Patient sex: F
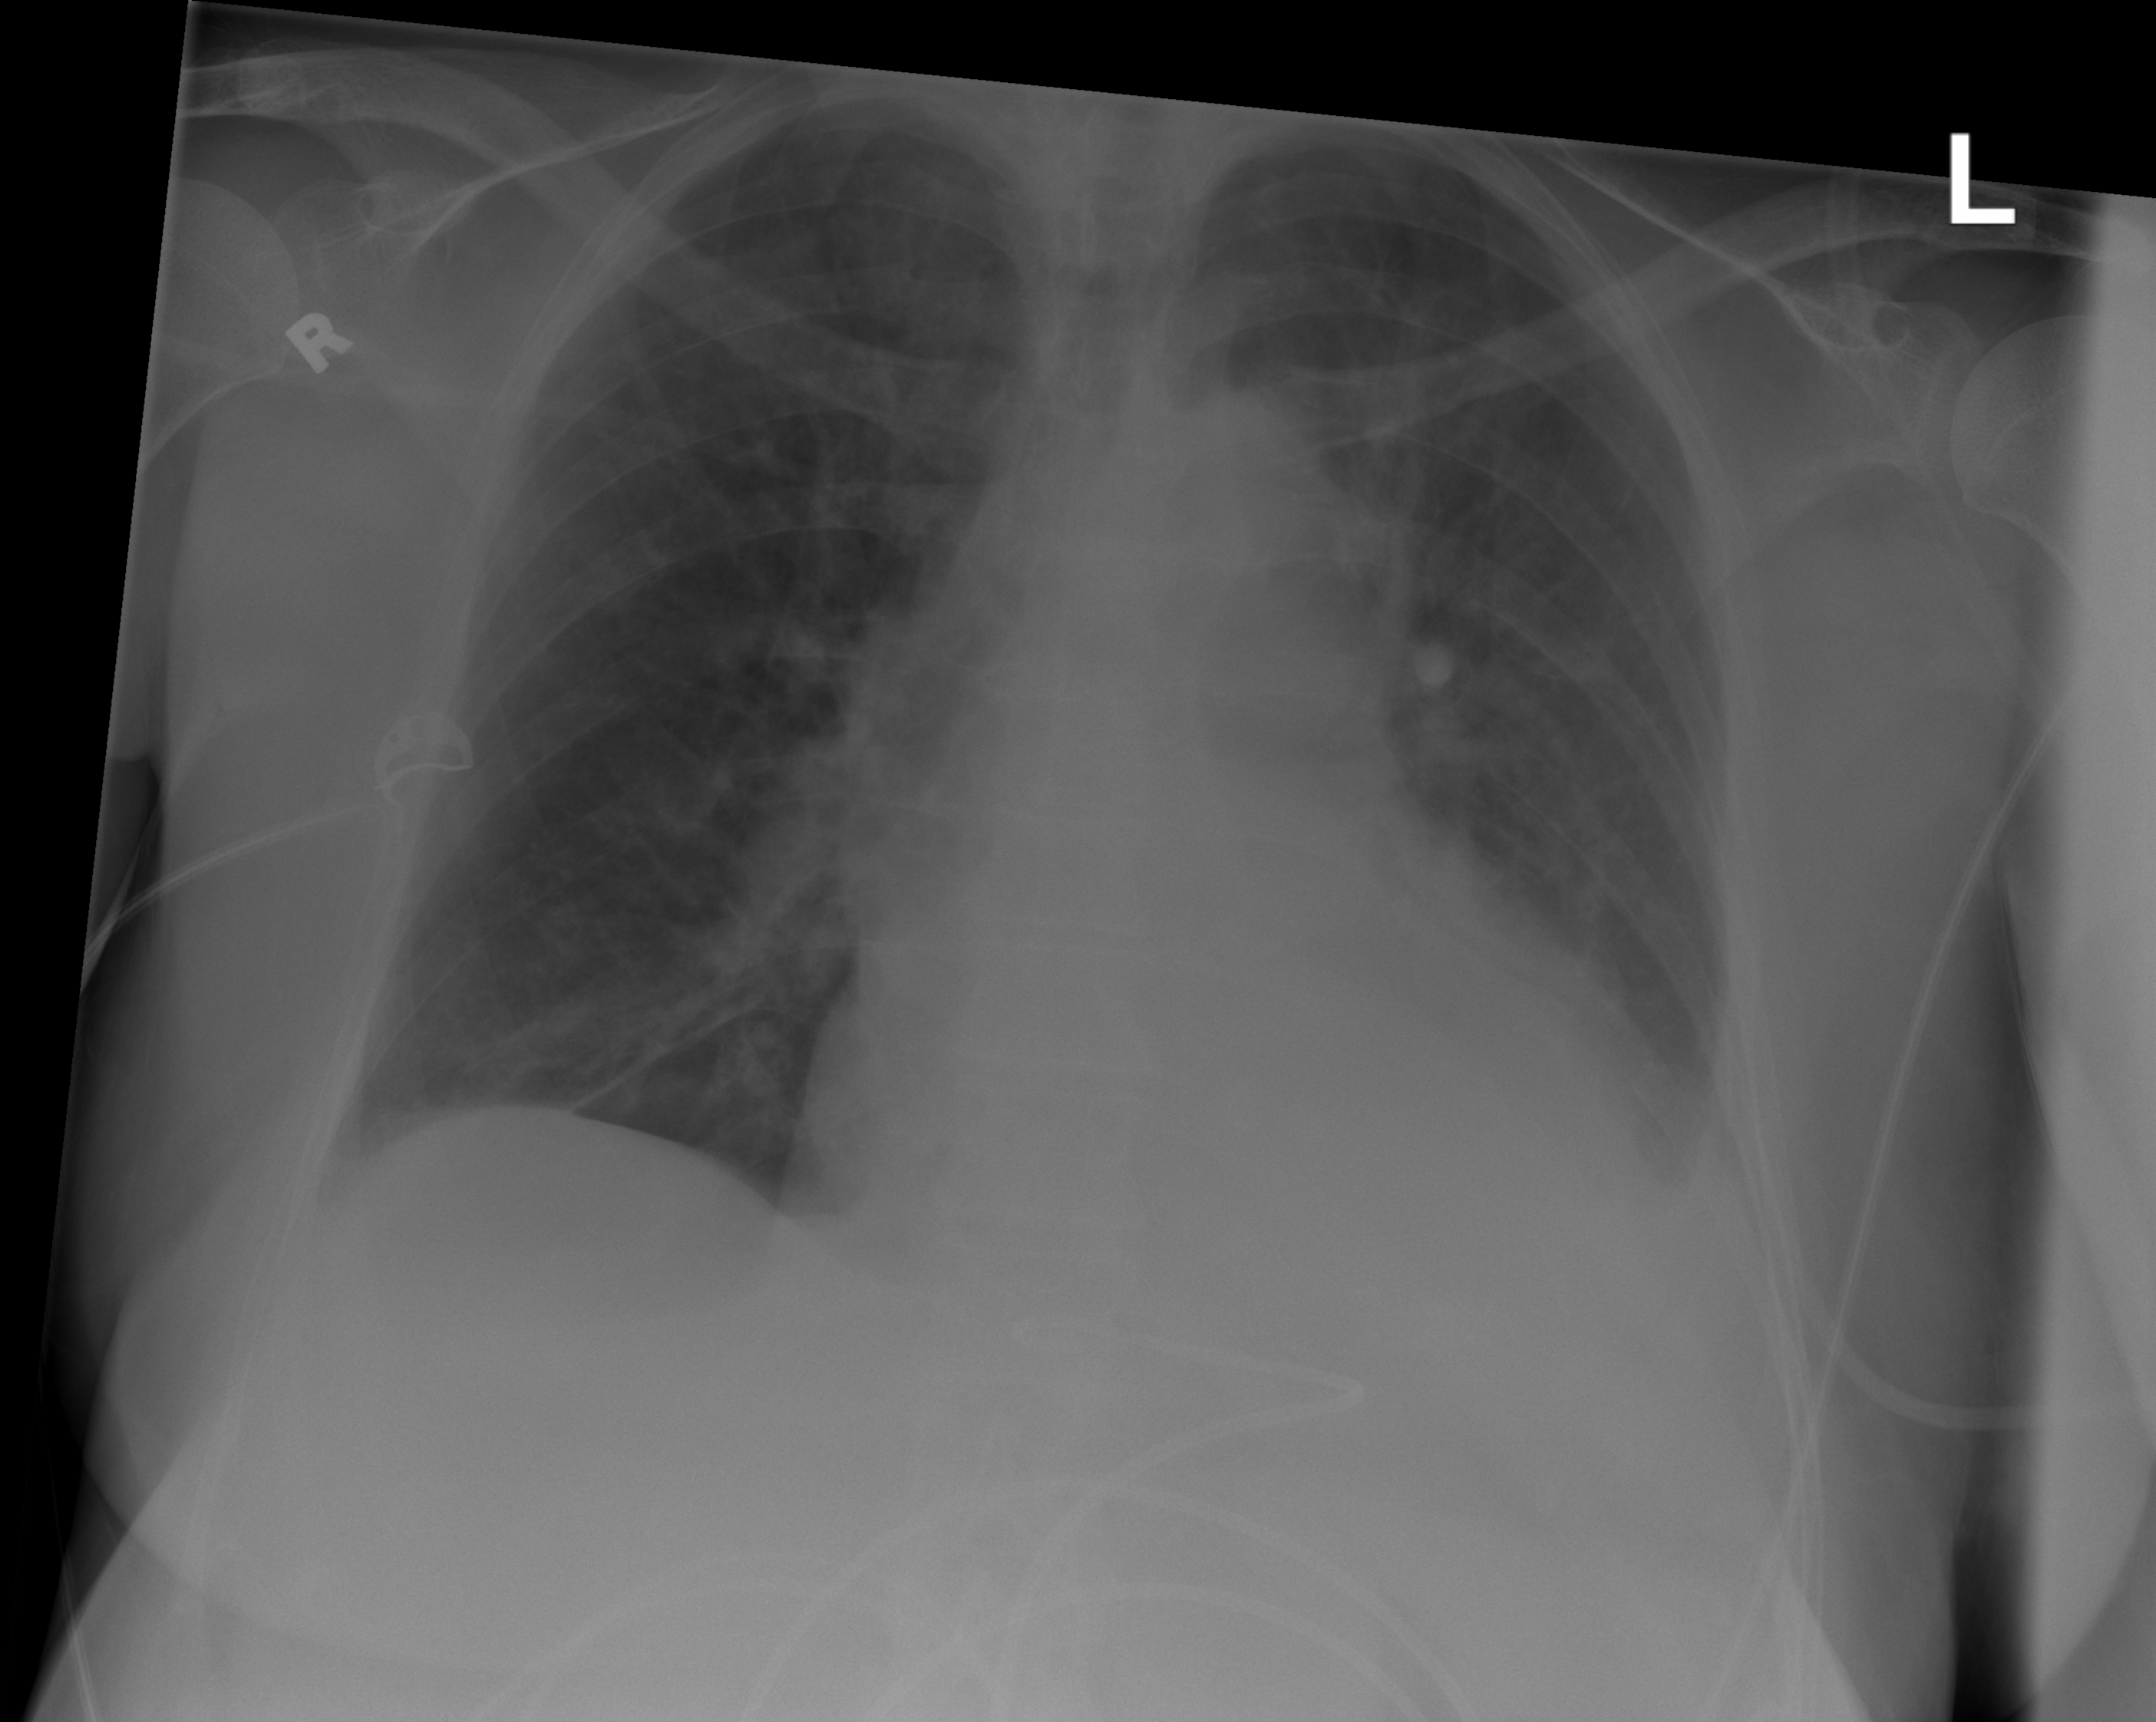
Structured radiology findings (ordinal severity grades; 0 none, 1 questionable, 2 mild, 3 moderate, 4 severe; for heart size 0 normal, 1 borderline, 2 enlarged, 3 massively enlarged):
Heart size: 2
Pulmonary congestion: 0
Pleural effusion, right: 0
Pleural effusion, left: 2
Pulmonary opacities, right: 0
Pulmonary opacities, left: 0
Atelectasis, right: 0
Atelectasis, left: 2